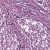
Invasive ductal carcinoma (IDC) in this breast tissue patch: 1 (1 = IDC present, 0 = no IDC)